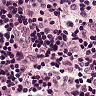
Metastatic tissue present: no